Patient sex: F
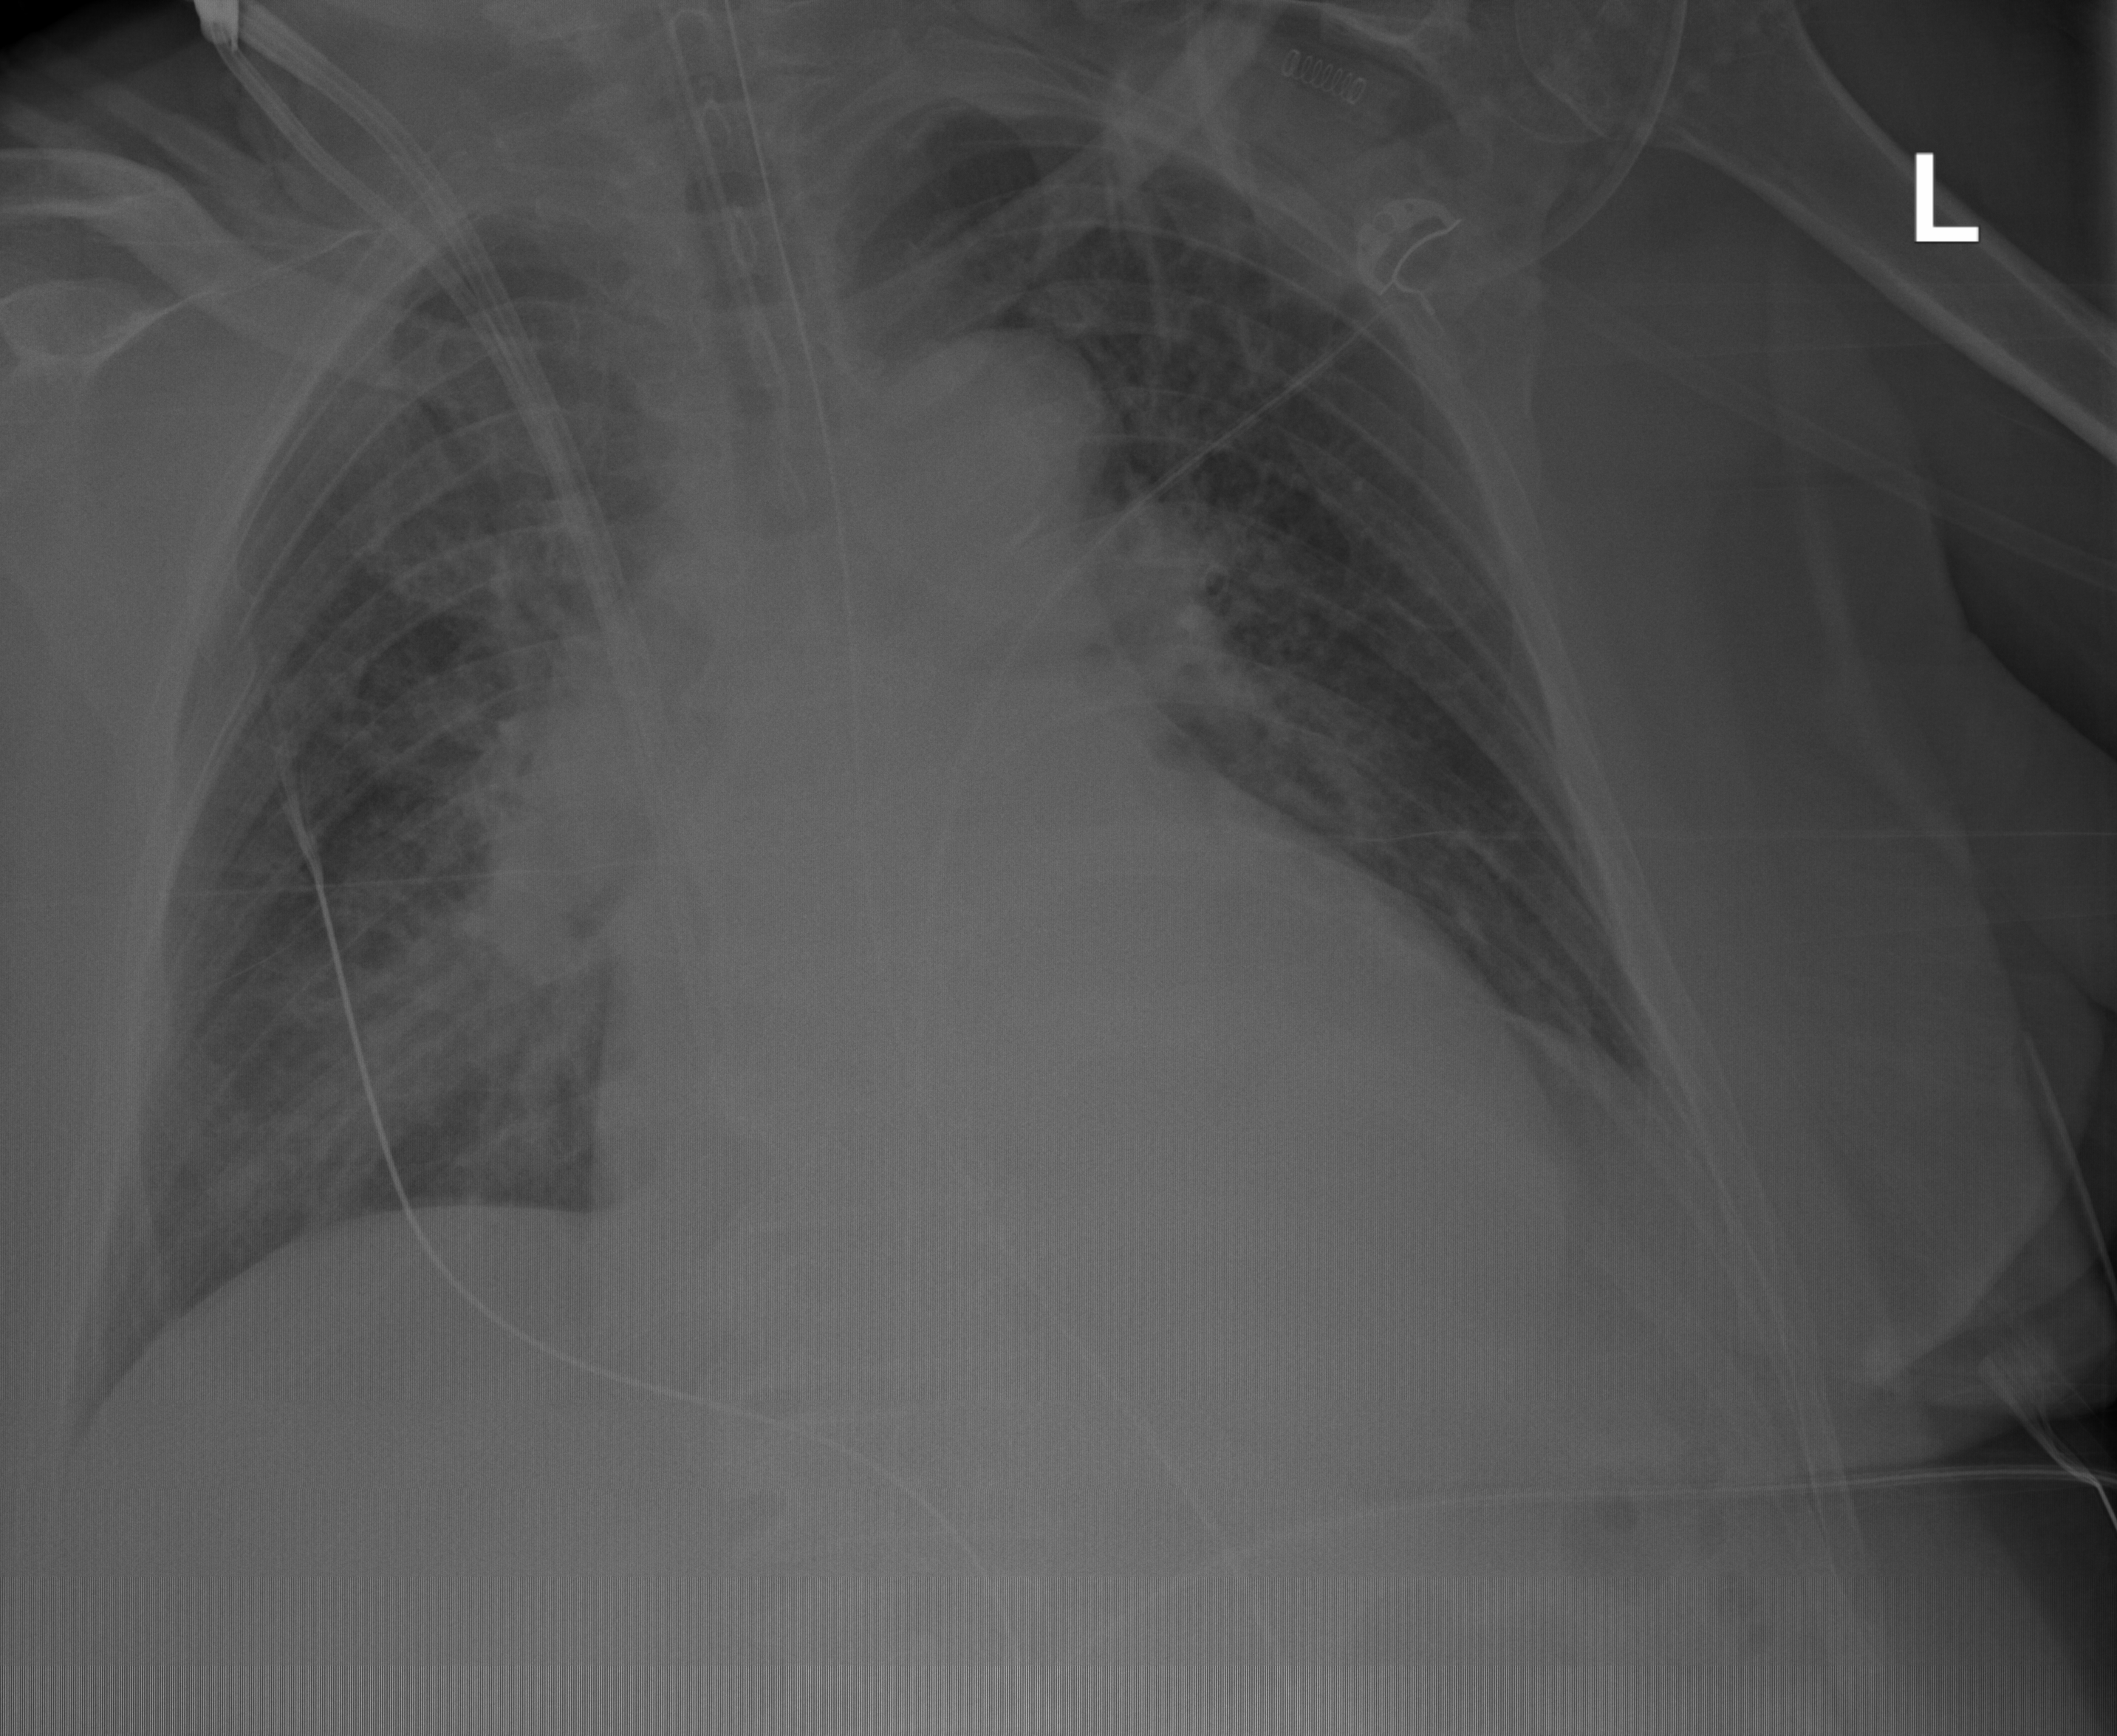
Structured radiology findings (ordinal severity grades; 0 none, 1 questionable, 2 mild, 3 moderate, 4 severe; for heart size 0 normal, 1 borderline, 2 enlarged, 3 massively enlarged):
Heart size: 2
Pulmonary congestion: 2
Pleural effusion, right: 0
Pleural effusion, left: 0
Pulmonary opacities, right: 2
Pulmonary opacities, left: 1
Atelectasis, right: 2
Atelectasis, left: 0